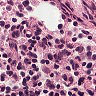
Metastatic tissue present: no